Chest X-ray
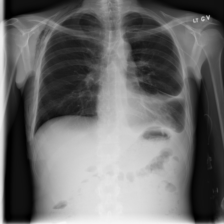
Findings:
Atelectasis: negative
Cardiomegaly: negative
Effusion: negative
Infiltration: negative
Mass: negative
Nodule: negative
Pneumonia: negative
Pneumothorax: negative
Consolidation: negative
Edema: negative
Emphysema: positive
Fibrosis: negative
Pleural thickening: negative
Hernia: negative